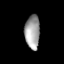
Tissue: lung
Cell type: Fibroblasts
Senescence score: 0.1303
Nuclear area (px): 494
Mean DAPI intensity: 160.565